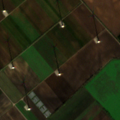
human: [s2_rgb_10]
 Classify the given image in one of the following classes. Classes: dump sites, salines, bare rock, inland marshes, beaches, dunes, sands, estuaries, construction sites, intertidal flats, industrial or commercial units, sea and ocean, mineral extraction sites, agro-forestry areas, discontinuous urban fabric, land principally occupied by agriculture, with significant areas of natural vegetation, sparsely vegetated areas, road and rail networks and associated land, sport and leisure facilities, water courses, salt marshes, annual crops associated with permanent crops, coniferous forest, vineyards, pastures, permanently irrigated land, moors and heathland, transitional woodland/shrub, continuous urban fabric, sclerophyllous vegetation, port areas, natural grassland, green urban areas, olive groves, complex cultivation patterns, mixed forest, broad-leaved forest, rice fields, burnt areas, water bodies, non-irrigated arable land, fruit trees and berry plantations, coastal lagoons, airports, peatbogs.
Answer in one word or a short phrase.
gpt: non-irrigated arable land, vineyards